Question: Query:
'''
SELECT SUM(ProductCost)
FROM 'tblBasket'
GROUP BY ProductCode
HAVING BasketSessionID = '3429782d79c68834ea698bb4116eef5e'
'''
Showing Error Like:
> 1054 - Unknown column 'BasketSessionID' in 'having clause'
What is the mistake in my query?

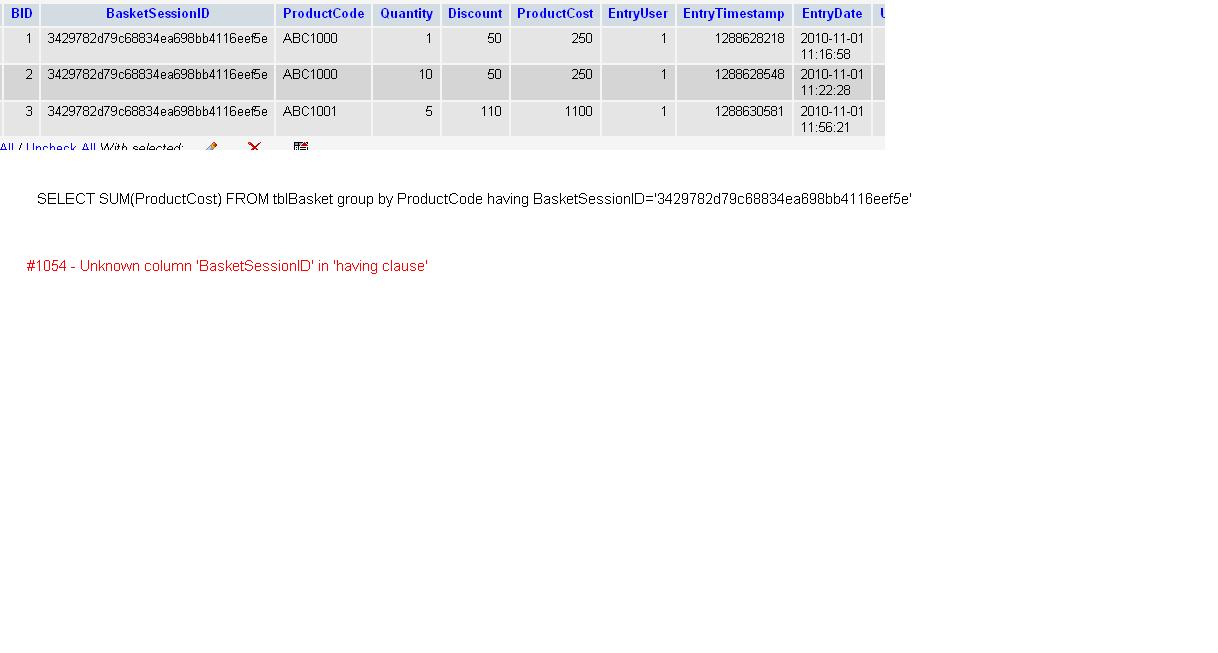
Answer: Try using a where clause in place of the having clause:
'''
SELECT SUM(ProductCost)
FROM 'tblBasket'
WHERE BasketSessionID ='3429782d79c68834ea698bb4116eef5e'
GROUP BY ProductCode
'''